Question: I am using Oracle Express Edition to work with a project in JAVA/SQL. The code has no compiling errors, but when I try to run it, I get an error that says:
Failed call.XE.SYS.DBMS_FEATURE_TEST_PROC_1
Here is my code:
'''
import java.sql.*;
import javax.sql.*;
public class StudentAverages {
public static void main(String[] args) {
try {
Class.forName("sun.jdbc.odbc.JdbcOdbcDriver");
Connection con = DriverManager.getConnection("jdbc:oracle:driver_type:[username/password]@//host_name:port_number:SID");
Statement st = con.createStatement();
ResultSet rs = st.executeQuery("Select * from [Sheet1$]");
ResultSetMetaData rsmd = rs.getMetaData();
int numberOfColumns = rsmd.getColumnCount();
while (rs.next()) {
for (int i = 1; i <= numberOfColumns; i++) {
if (i > 1)
System.out.print(", ");
String columnValue = rs.getString(i);
System.out.print(columnValue);
}
System.out.println("");
}
st.close();
con.close();
} catch (Exception ex) {
System.err.print("Exception: ");
System.err.println(ex.getMessage());
}
}
public void StudentMean(Connection con, Statement st, ResultSet rs) throws SQLException{
try{
Statement stOne, stTwo, stThree, stFour;
String SelectAverage = "SELECT MEAN FROM STUDENTS";
ResultSet rsOne = stOne.executeQuery(SelectAverage);
String TotalAverage = "SELECT Avg(MEAN) AS averages FROM STUDENTS";
ResultSet rsTwo = stTwo.executeQuery(TotalAverage);
String student_stan_dev = "SELECT STDEV(MEAN) AS standardDeviation FROM STUDENTS";
ResultSet rsThree = stThree.executeQuery(student_stan_dev);
int onesdMean = 1;
//Loop Duration_Sec column
while(rsOne.next()){
//Convert values into float values
allAvgs = rsOne.getFloat("MEAN");
totalAvg = rsTwo.getFloat("averages");
StDev = rsThree.getFloat("standardDeviation");
}
//Calculate one standard deviation away from mean
theSD = allAvgs - (onesdMean * StDev);
//Create a new column
String flaggedStudents = "ALTER TABLE STUDENTS ADD FlaggedStudents INT";
ResultSet rsFour = stFour.executeUpdate(flaggedStudents);
if(allAvgs >= theSD){
//Flag students who meet the criteria
String FlagHint = "INSERT INTO STUDENTS.FlaggedStudents VALUES('1')";
st.executeUpdate(FlagHint);
}
//Count the students who meet the criteria and add those students
//to a new table
String countInstances = "SELECT STUDENTS.NAME, STUDENTS.FlaggedStudents" +
"COUNT(*)OVER(PARTITION BY STUDENTS) AS cnt FROM STUDENTS";
st.executeQuery(countInstances);
st.executeUpdate("CREATE TABLE IF NOT EXISTS StudentCount" +
"(NAME INT , cnt INT)");
String insertVals = String.format("INSERT INTO StudentCount" +
"(NAME , cnt INT") +
" VALUES ('%s','%s')");
st.execute(insertVals);
}
catch(SQLException e){
e.printStackTrace();
}
'''
}
What is causing this error, and how can I get my project running? I am using a thin driver. Any help would be appreciated.

'''
Stack Trace:
java.lang.ClassNotFoundException: oracle.jdbc.OracleDriver
at java.net.URLClassLoader$1.run(Unknown Source)
at java.net.URLClassLoader$1.run(Unknown Source)
at java.security.AccessController.doPrivileged(Native Method)
at java.net.URLClassLoader.findClass(Unknown Source)
at java.lang.ClassLoader.loadClass(Unknown Source)
at sun.misc.Launcher$AppClassLoader.loadClass(Unknown Source)
at java.lang.ClassLoader.loadClass(Unknown Source)
at java.lang.Class.forName0(Native Method)
at java.lang.Class.forName(Unknown Source)
at StudentAverages.main(StudentAverages.java:23)
exception :
java.sql.SQLException: No suitable driver found for jdbc:oracle:driver_type:[username/password]@//host_name:port_number:SID
at java.sql.DriverManager.getConnection(Unknown Source)
at java.sql.DriverManager.getConnection(Unknown Source)
at StudentAverages.main(StudentAverages.java:31)
'''
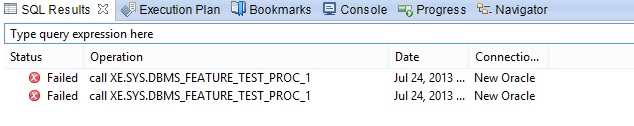
Answer: ALTER TABLE STUDENTS ADD FlaggedStudents
CREATE TABLE StudentCount" + "(NAME , cnt )
INSERT INTO StudentCount" +"(NAME , cnt "
Above commands are not supossed to run on Oracle. INT datatype is not supported, IF NOT EXISTS clause is a MySql syntax. First correct SQL commands and check if they work on some oracle client like SQLDeveloper or Toad, then try them in your java code.